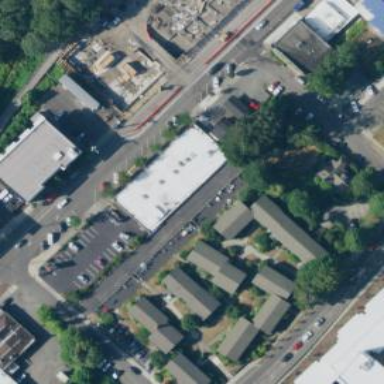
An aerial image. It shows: Commercial building with flat roof.